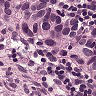
Metastatic tissue present: yes